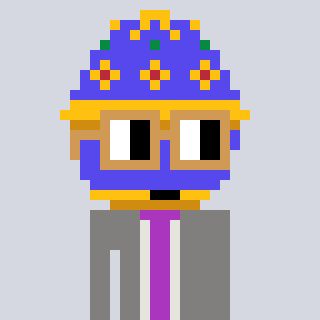
a pixel art character with square brown glasses, a faberge-shaped head and a bluegrey-colored body on a cool background